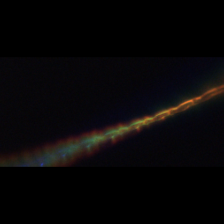
Taxon: Psuedo-nitzschia
Group: Diatoms